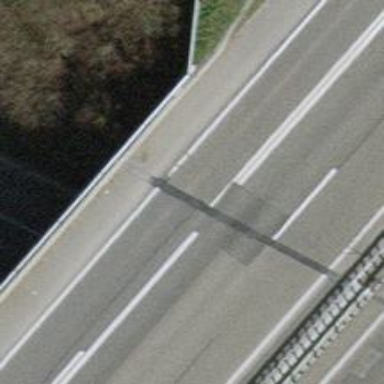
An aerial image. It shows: Asphalt motorway.